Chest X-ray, AP view. Patient: 32 years old, sex M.
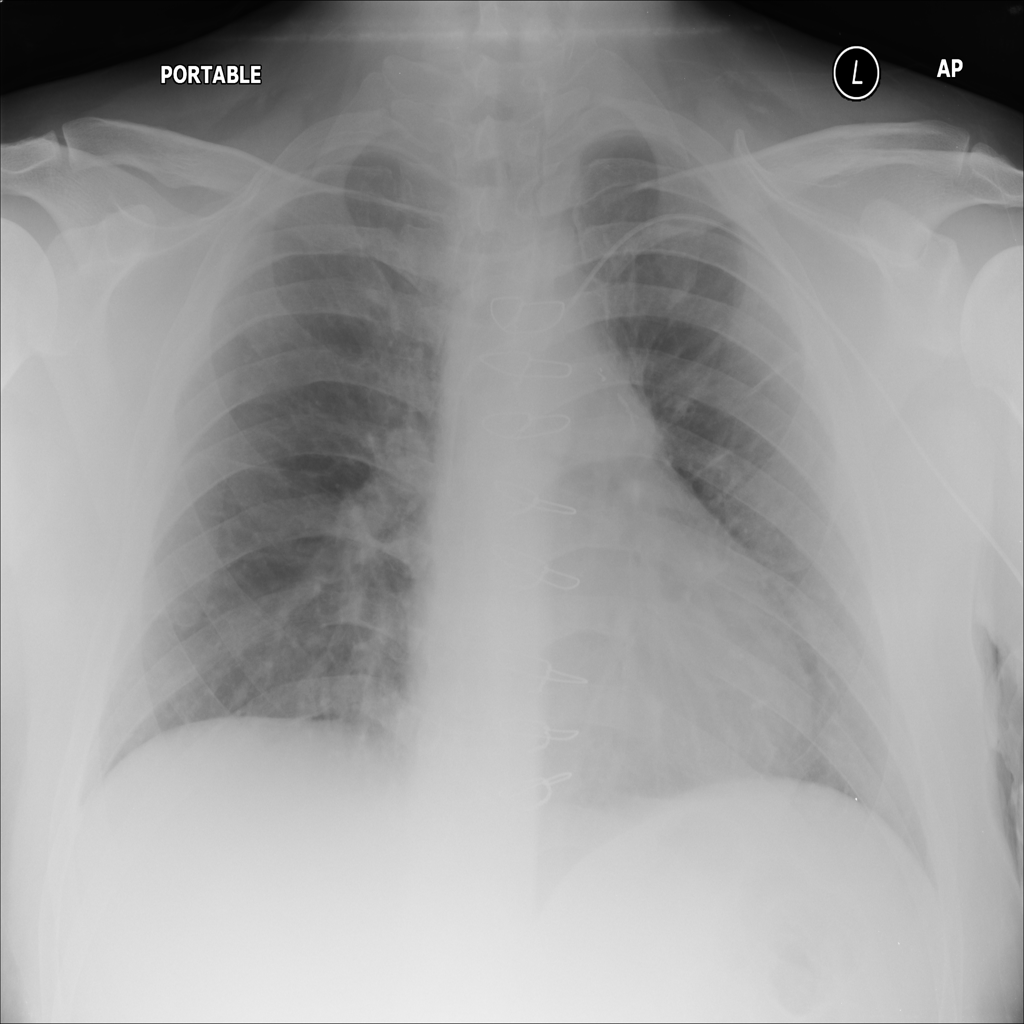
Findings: No Finding